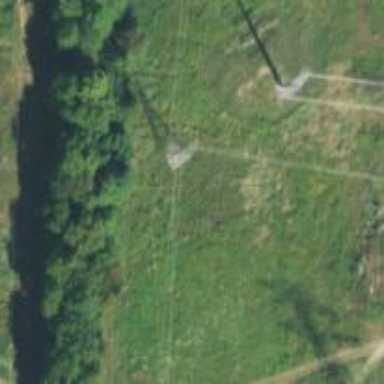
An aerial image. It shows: Lattice structure tower used for power transmission.